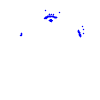
Particle: kaon